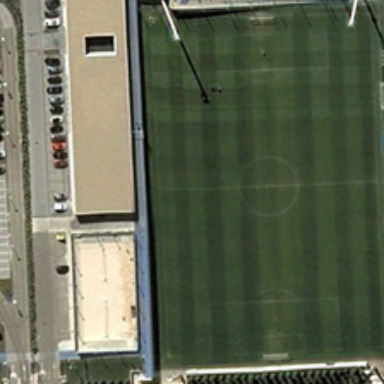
A football field is near a road and several cars .